Question: Count the number of objects in the diagram.
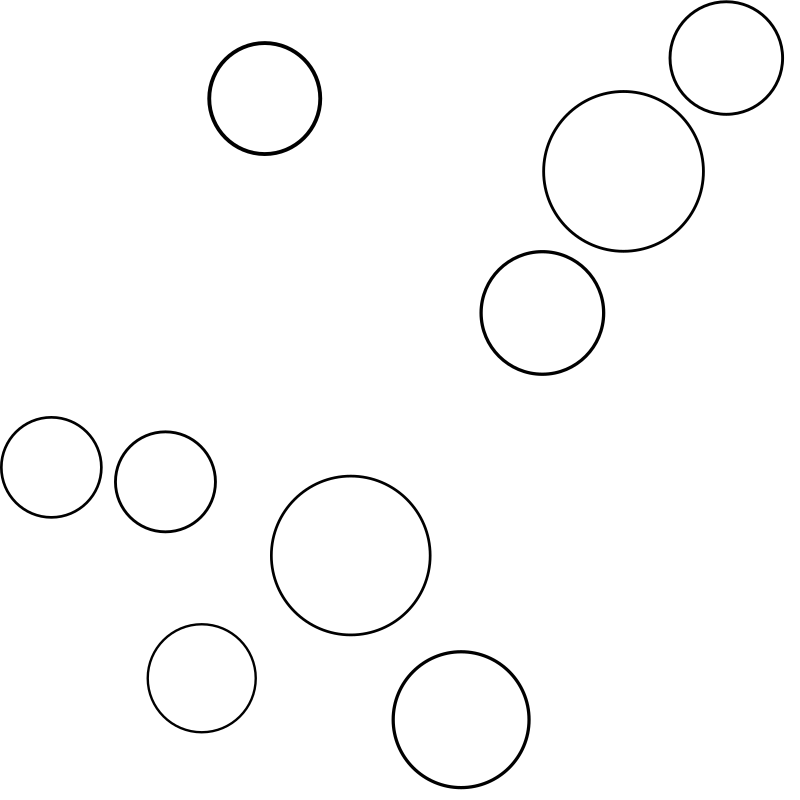
Answer: 9